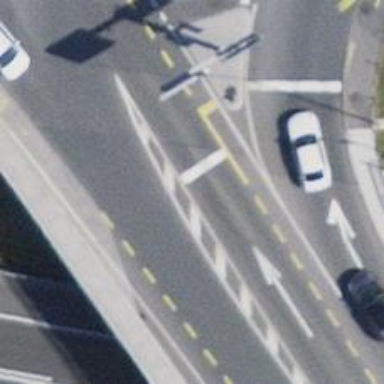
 featuring bridge and designated cycle lane."